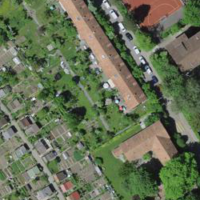
EUNIS habitat code: 55
Species observed at this site:
Corvus corone
Cyanistes caeruleus
Sturnus vulgaris
Buteo buteo
Spinus spinus
Carduelis carduelis
Poecile palustris
Tachymarptis melba
Parus major
Erithacus rubecula
Milvus migrans
Milvus milvus
Ciconia ciconia
Accipiter nisus